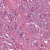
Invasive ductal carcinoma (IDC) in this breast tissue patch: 1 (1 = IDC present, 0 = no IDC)